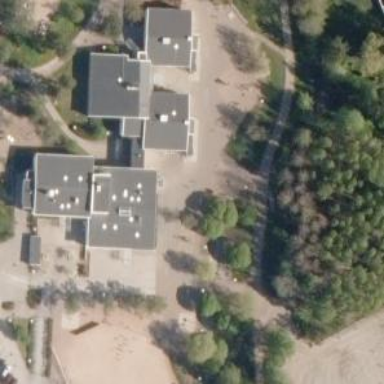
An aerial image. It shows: School building.